Interaction volume radius: 5 \u00c5
Interaction volume height: 45 \u00c5
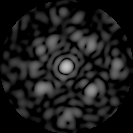
Disorder parameter: 0.4738